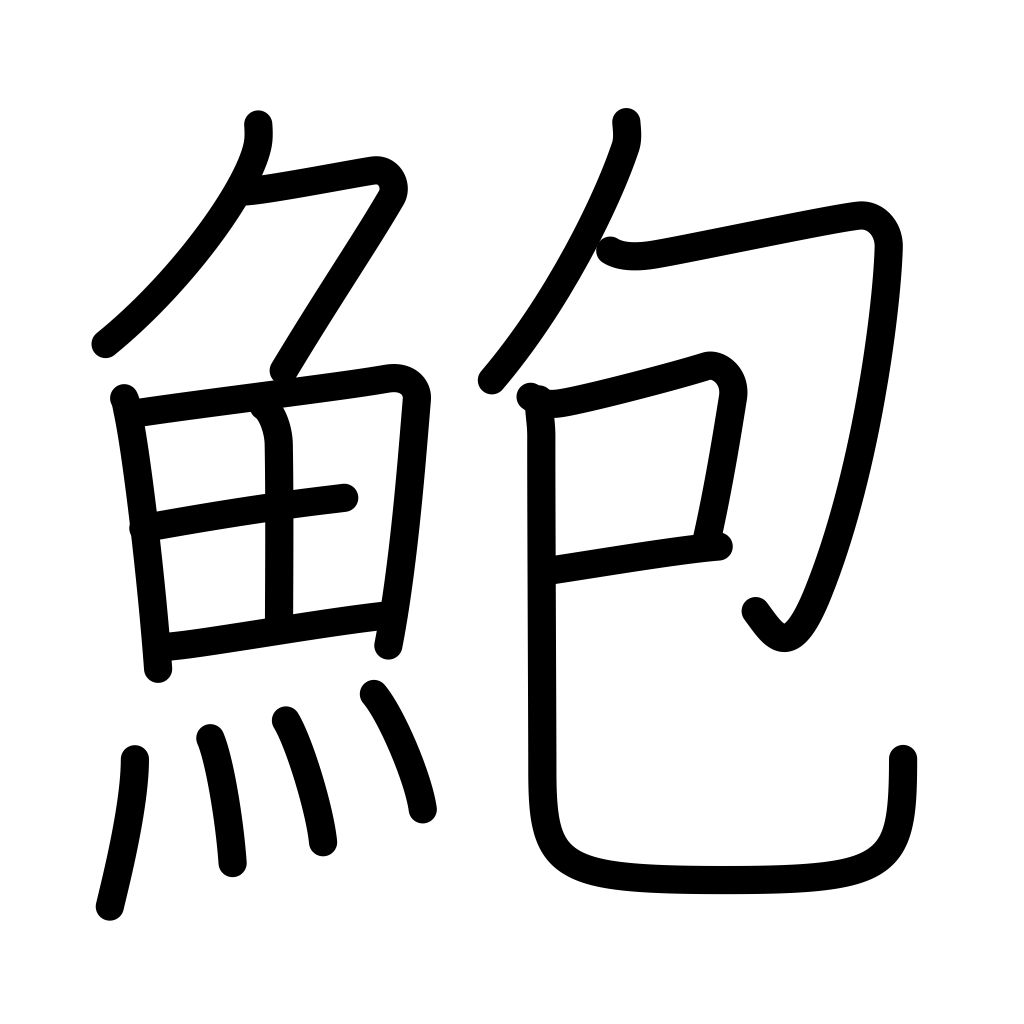
Meaning: abalone